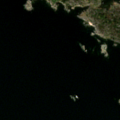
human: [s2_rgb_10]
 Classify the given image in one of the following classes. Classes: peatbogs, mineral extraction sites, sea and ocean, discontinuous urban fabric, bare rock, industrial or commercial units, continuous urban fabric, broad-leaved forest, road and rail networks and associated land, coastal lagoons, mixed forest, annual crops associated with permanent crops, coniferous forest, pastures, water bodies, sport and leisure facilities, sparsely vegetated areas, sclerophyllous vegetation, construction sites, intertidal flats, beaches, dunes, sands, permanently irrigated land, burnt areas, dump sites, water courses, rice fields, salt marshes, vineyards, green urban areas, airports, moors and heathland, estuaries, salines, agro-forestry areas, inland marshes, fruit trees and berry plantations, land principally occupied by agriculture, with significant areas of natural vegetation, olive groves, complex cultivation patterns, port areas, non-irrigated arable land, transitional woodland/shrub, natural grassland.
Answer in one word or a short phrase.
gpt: mixed forest, bare rock, sea and ocean